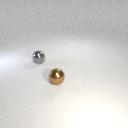
small brown metal sphere to the right of small gray metal sphere